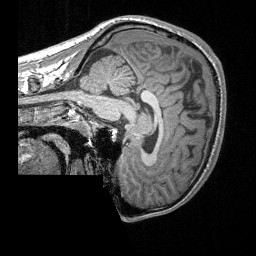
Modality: T1w
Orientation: sagittal
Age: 18
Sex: female
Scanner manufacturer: siemens
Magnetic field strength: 3 T
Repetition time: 1.64 s
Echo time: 0.00234 s